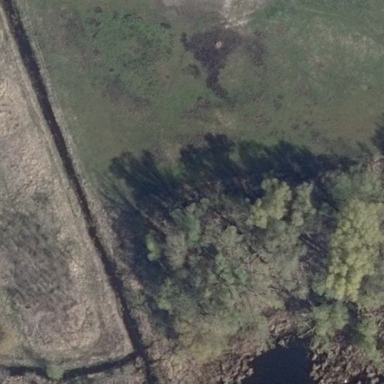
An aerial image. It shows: Beautiful wet meadow natural wetland.